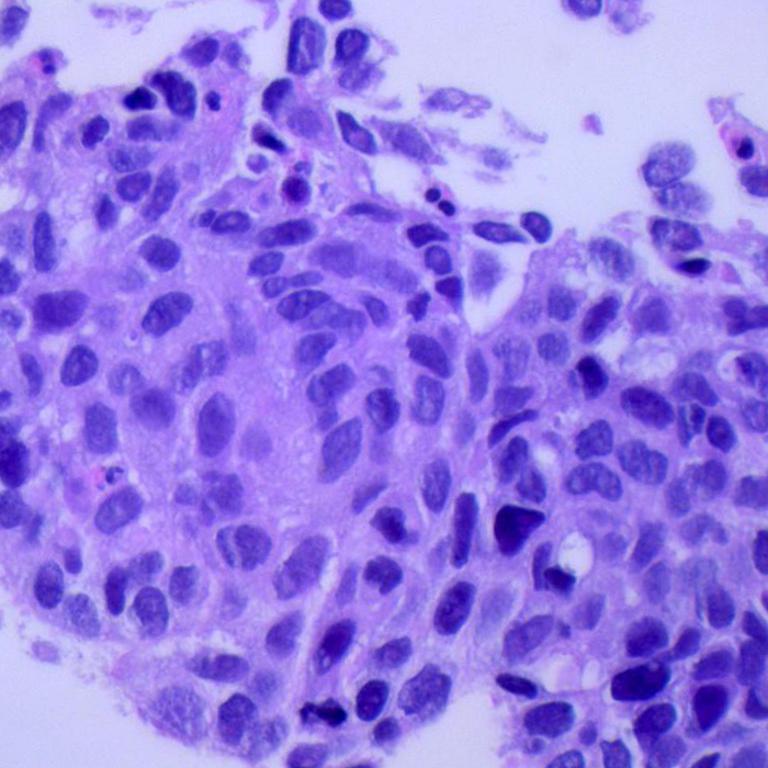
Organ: lung
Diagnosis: squamous carcinomas